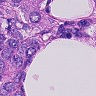
Metastatic tissue present: yes